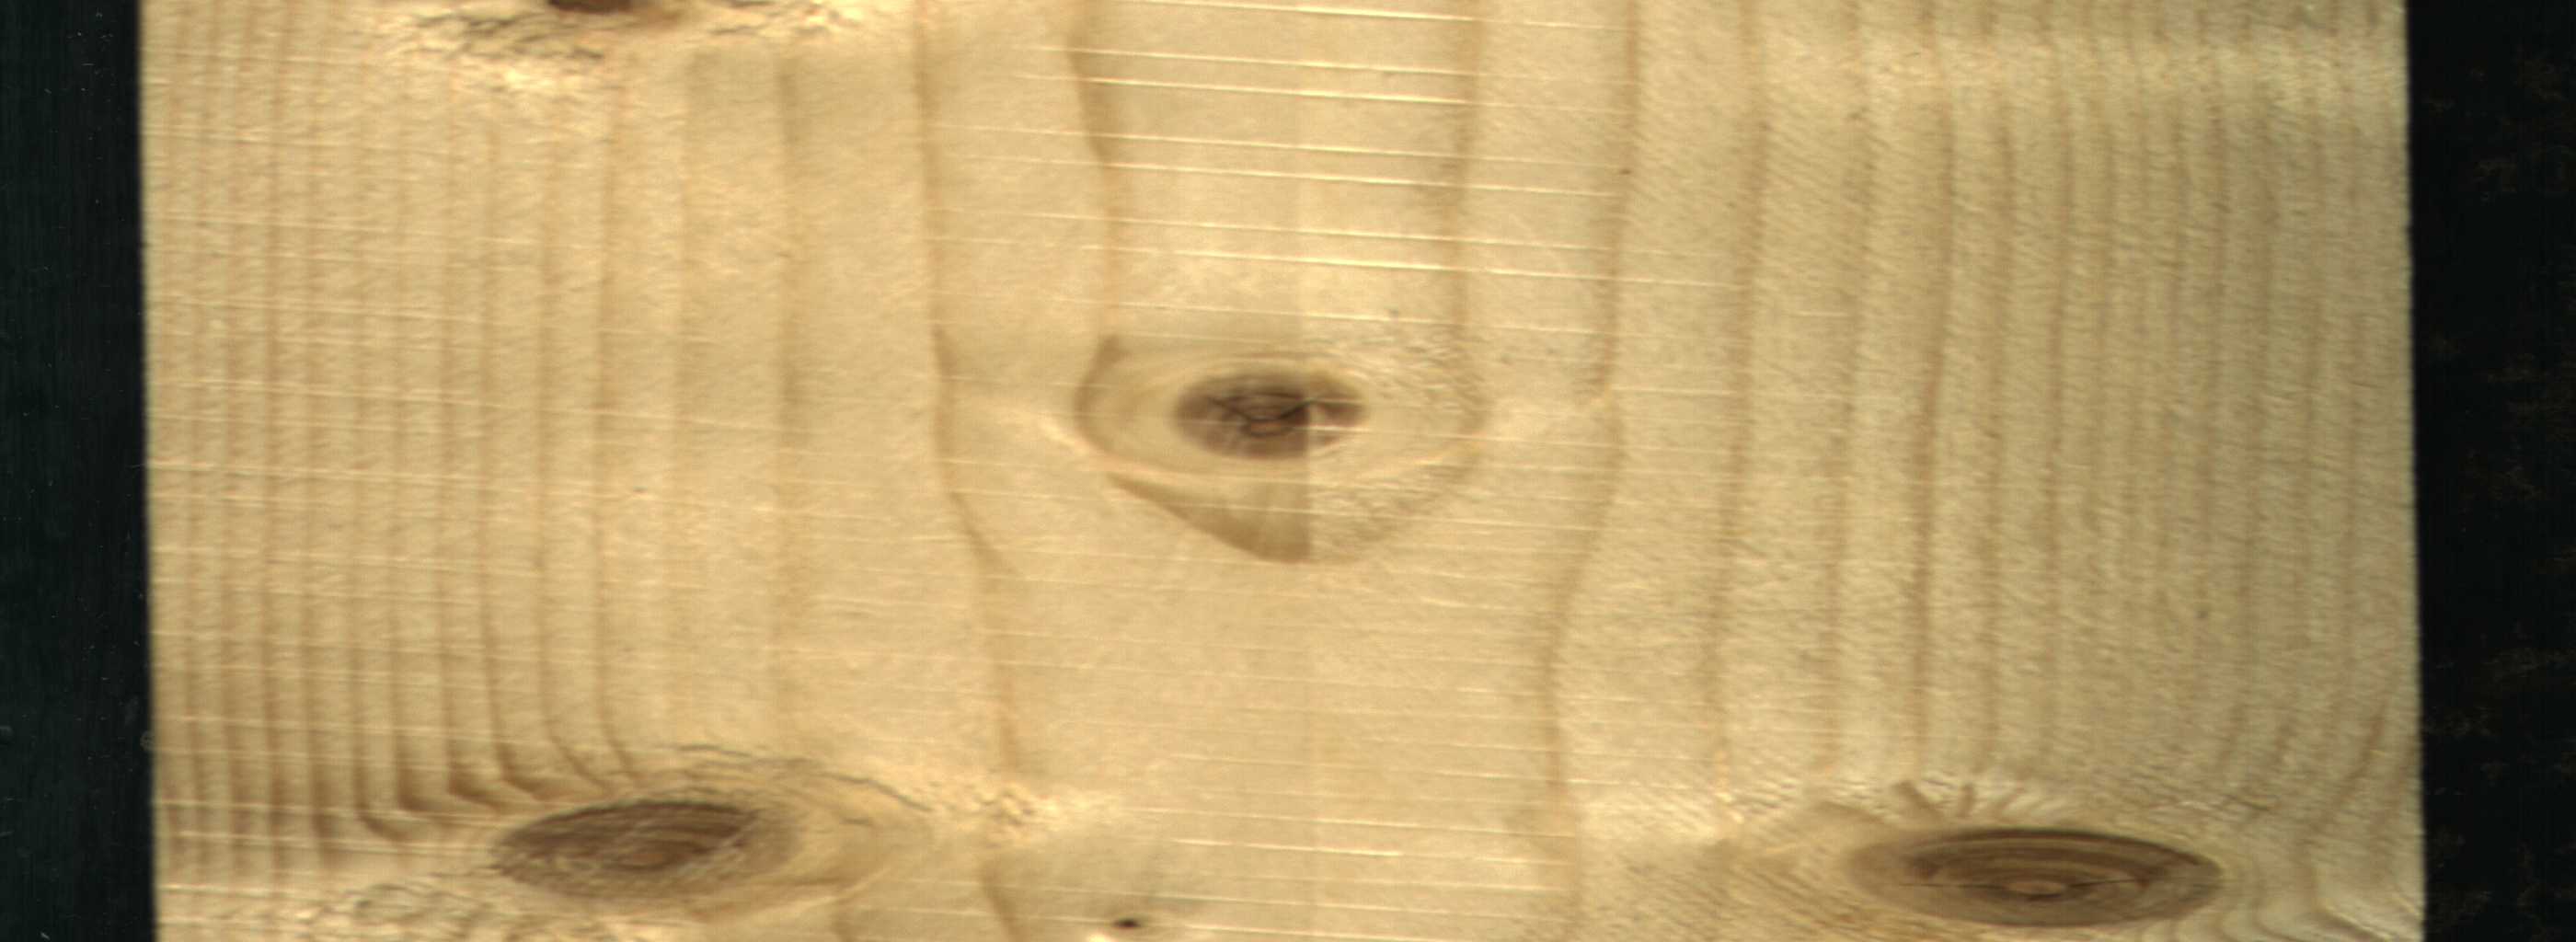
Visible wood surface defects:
knot_with_crack
Dead_Knot
Dead_Knot
Dead_Knot
Dead_Knot
Live_Knot
Live_Knot
Live_Knot
Live_Knot